Question: I am attempting to add a bottom border to a div for the purpose of a navigation bar. The effect I am trying to achieve:

Currently, I have the following code:
'''
$("a").click(function() {
$("a").removeClass("current");
$(this).addClass("current");
});
'''
'''
.container {
}
.container .item {
float: left;
list-style-type: none;
margin: 0 1px;
}
.container .item a {
color: black;
text-decoration: none;
background-color: green;
width: 50px;
font-size: 13px;
text-align: center;
font-weight: bold;
display: table-cell;
vertical-align: middle;
height: 40px;
}
.container .item a.current {
border-bottom: 2px solid red;
}
'''
'''
<script src="https://ajax.googleapis.com/ajax/libs/jquery/1.11.1/jquery.min.js"></script>
<div class="container">
<div class="item">
<a class="current" href="#">Page 1</a>
</div>
<div class="item">
<a href="#">Page 2</a>
</div>
<div class="item">
<a href="#">Page 3</a>
</div>
<div class="item">
<a href="#">Page 4</a>
</div>
<div class="item">
<a href="#">Page 5</a>
</div>
<div class="item">
<a href="#">Page 6</a>
</div>
</div>
'''
I cannot find a way to add the empty space in between the content of the div and the bottom border without it being the same colour as the div background.
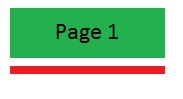
Answer: As it currently stands you can't do this. You can't add a gap between an element and its own border. You can, however, add the border to its parent element (the 'div.item' element in this case), then add 'padding-bottom' to that same element to separate it from the 'a' element:
'''
$("a").click(function() {
$(".current").removeClass("current");
$(this).parent().addClass("current");
});
'''
'''
.container {
}
.container .item {
float: left;
list-style-type: none;
margin: 0 1px;
}
.container .item a {
color: black;
text-decoration: none;
background-color: green;
width: 50px;
font-size: 13px;
text-align: center;
font-weight: bold;
display: table-cell;
vertical-align: middle;
height: 40px;
}
.container .item.current {
border-bottom: 2px solid red;
padding-bottom: 4px;
}
'''
'''
<script src="https://ajax.googleapis.com/ajax/libs/jquery/1.11.1/jquery.min.js"></script>
<div class="container">
<div class="item current">
<a href="#">Page 1</a>
</div>
<div class="item">
<a href="#">Page 2</a>
</div>
<div class="item">
<a href="#">Page 3</a>
</div>
<div class="item">
<a href="#">Page 4</a>
</div>
<div class="item">
<a href="#">Page 5</a>
</div>
<div class="item">
<a href="#">Page 6</a>
</div>
</div>
'''
Note that I've also modified your JavaScript to add this '.current' class to the 'li' element and not the clicked 'a' element.